Question: Hey guys ive been looking online and seeing a lot of comments about cascading deletes, Relationships and enforcing referential Integrity. However i still cannot find my error where i have went wrong, hopefully someone out there is quicker than me, by the way im new in Access. So here is a image of my relationships,
So basically i have many tables main table is the Header_Generator which contains HG_ID and links it to all the the other tables, so my main goal was if i deleted a HG_ID it will delete the records related to this field everywhere. Saying that i had created two forms a parent form contains the HG_ID creation and the child form which contains the HEADER_ID, so when im in the parent form and i decide to manual delete this record and redirect to another form completely i get no error message and everything is working as suppose too. However i created a button to this manual step however since i've created this i get the error message i mentioned before
'''
You cannot add or change a record because a record is required in header_generator
'''
if i avoid the message i can see the code does work, its just that error message so annoying, so this is my coding i have in VBA
'''
'Delete current data and redirect to home screen.
Private Sub DeleteEntry_Click()
'Promt
strPrompt = "All windows created will be delete, are you sure you want to delete this entry?"
'Dialog's Title
strTitle = "Warning"
'Display MessageBox
iRet = MsgBox(strPrompt, vbYesNo + vbCritical, strTitle)
If iRet = 6 Then
Me.USER.SetFocus
DoCmd.RunCommand acCmdSelectRecord
DoCmd.RunCommand acCmdDeleteRecord
DoCmd.Requery
DoCmd.RunCommand acCmdSaveRecord
DoCmd.Close
DoCmd.OpenForm "HOME", OpenArgs:=Permissions & "|" & UserName & ""
Exit Sub
End If
'''
End Sub
Overall i might be a lost case so help a brother out!!! Thank you!
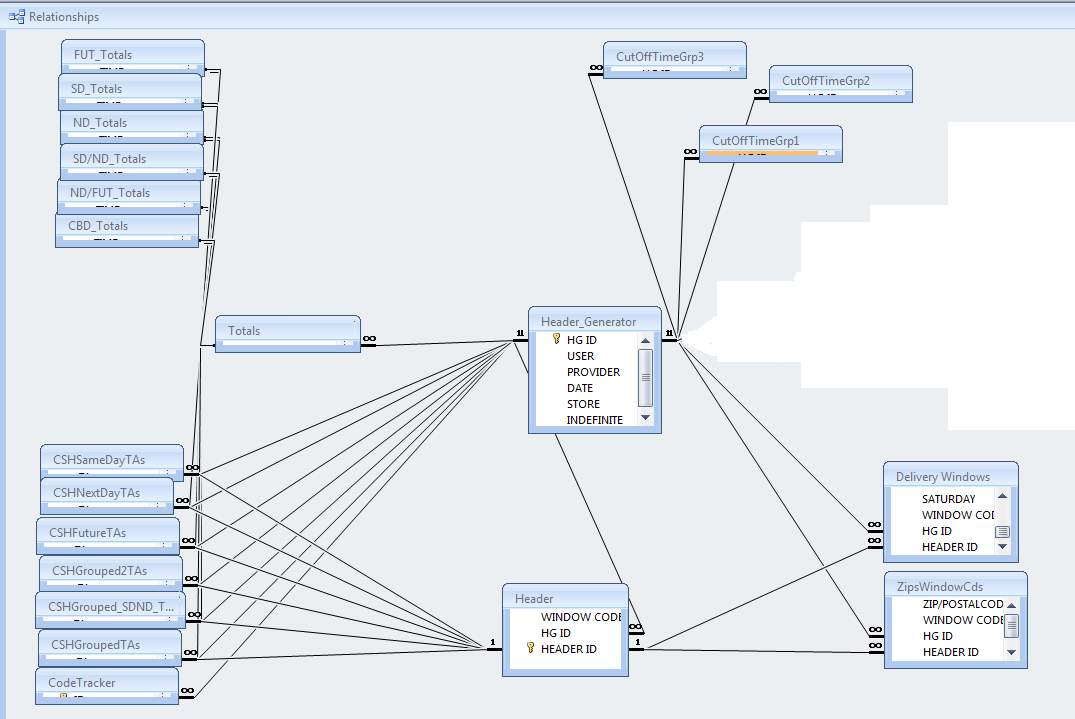
Answer: Figured it out its not about the relationships the issues it was the parent and child forms saving, entering Me.Refresh before the focus fixed the issue